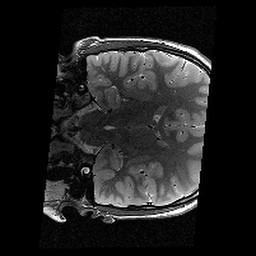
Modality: T2w
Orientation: coronal
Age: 13
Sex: male
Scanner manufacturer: siemens
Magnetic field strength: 3 T
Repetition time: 9.23 s
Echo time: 0.067 s